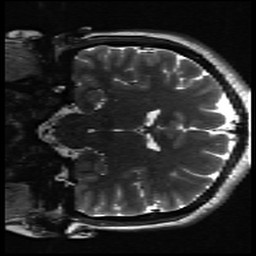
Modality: inplaneT2
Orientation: coronal